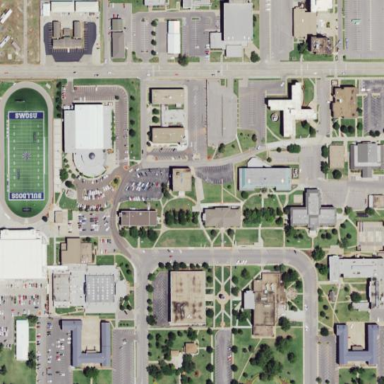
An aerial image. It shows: University.